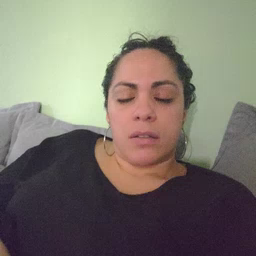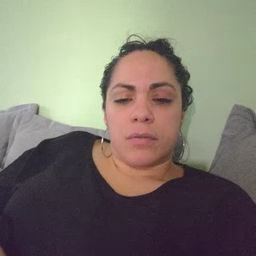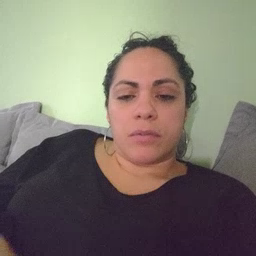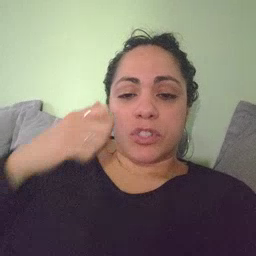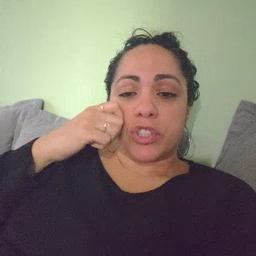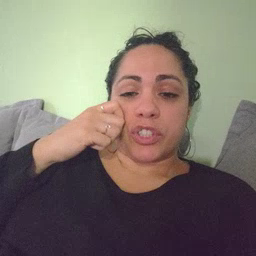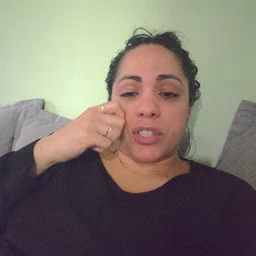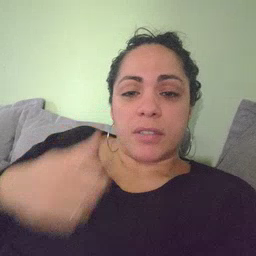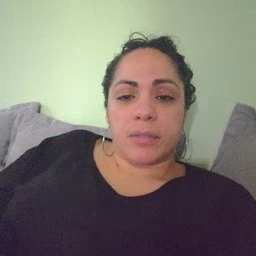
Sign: cheek